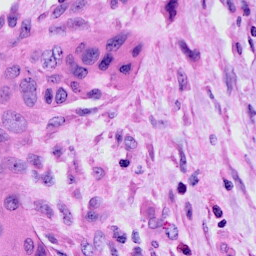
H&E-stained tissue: Cervix